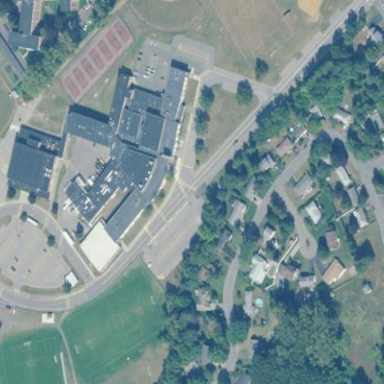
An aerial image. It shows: School.